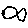
Label: fish